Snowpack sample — Rabbit Ears Pass, Jackson County, Colorado, USA (12/17/25, 1:08 PM MST)
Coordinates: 40.387, -106.625
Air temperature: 34 °F
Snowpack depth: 46 cm
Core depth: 20 cm
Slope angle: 6°, slope face: 165°
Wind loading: medium
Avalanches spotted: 0
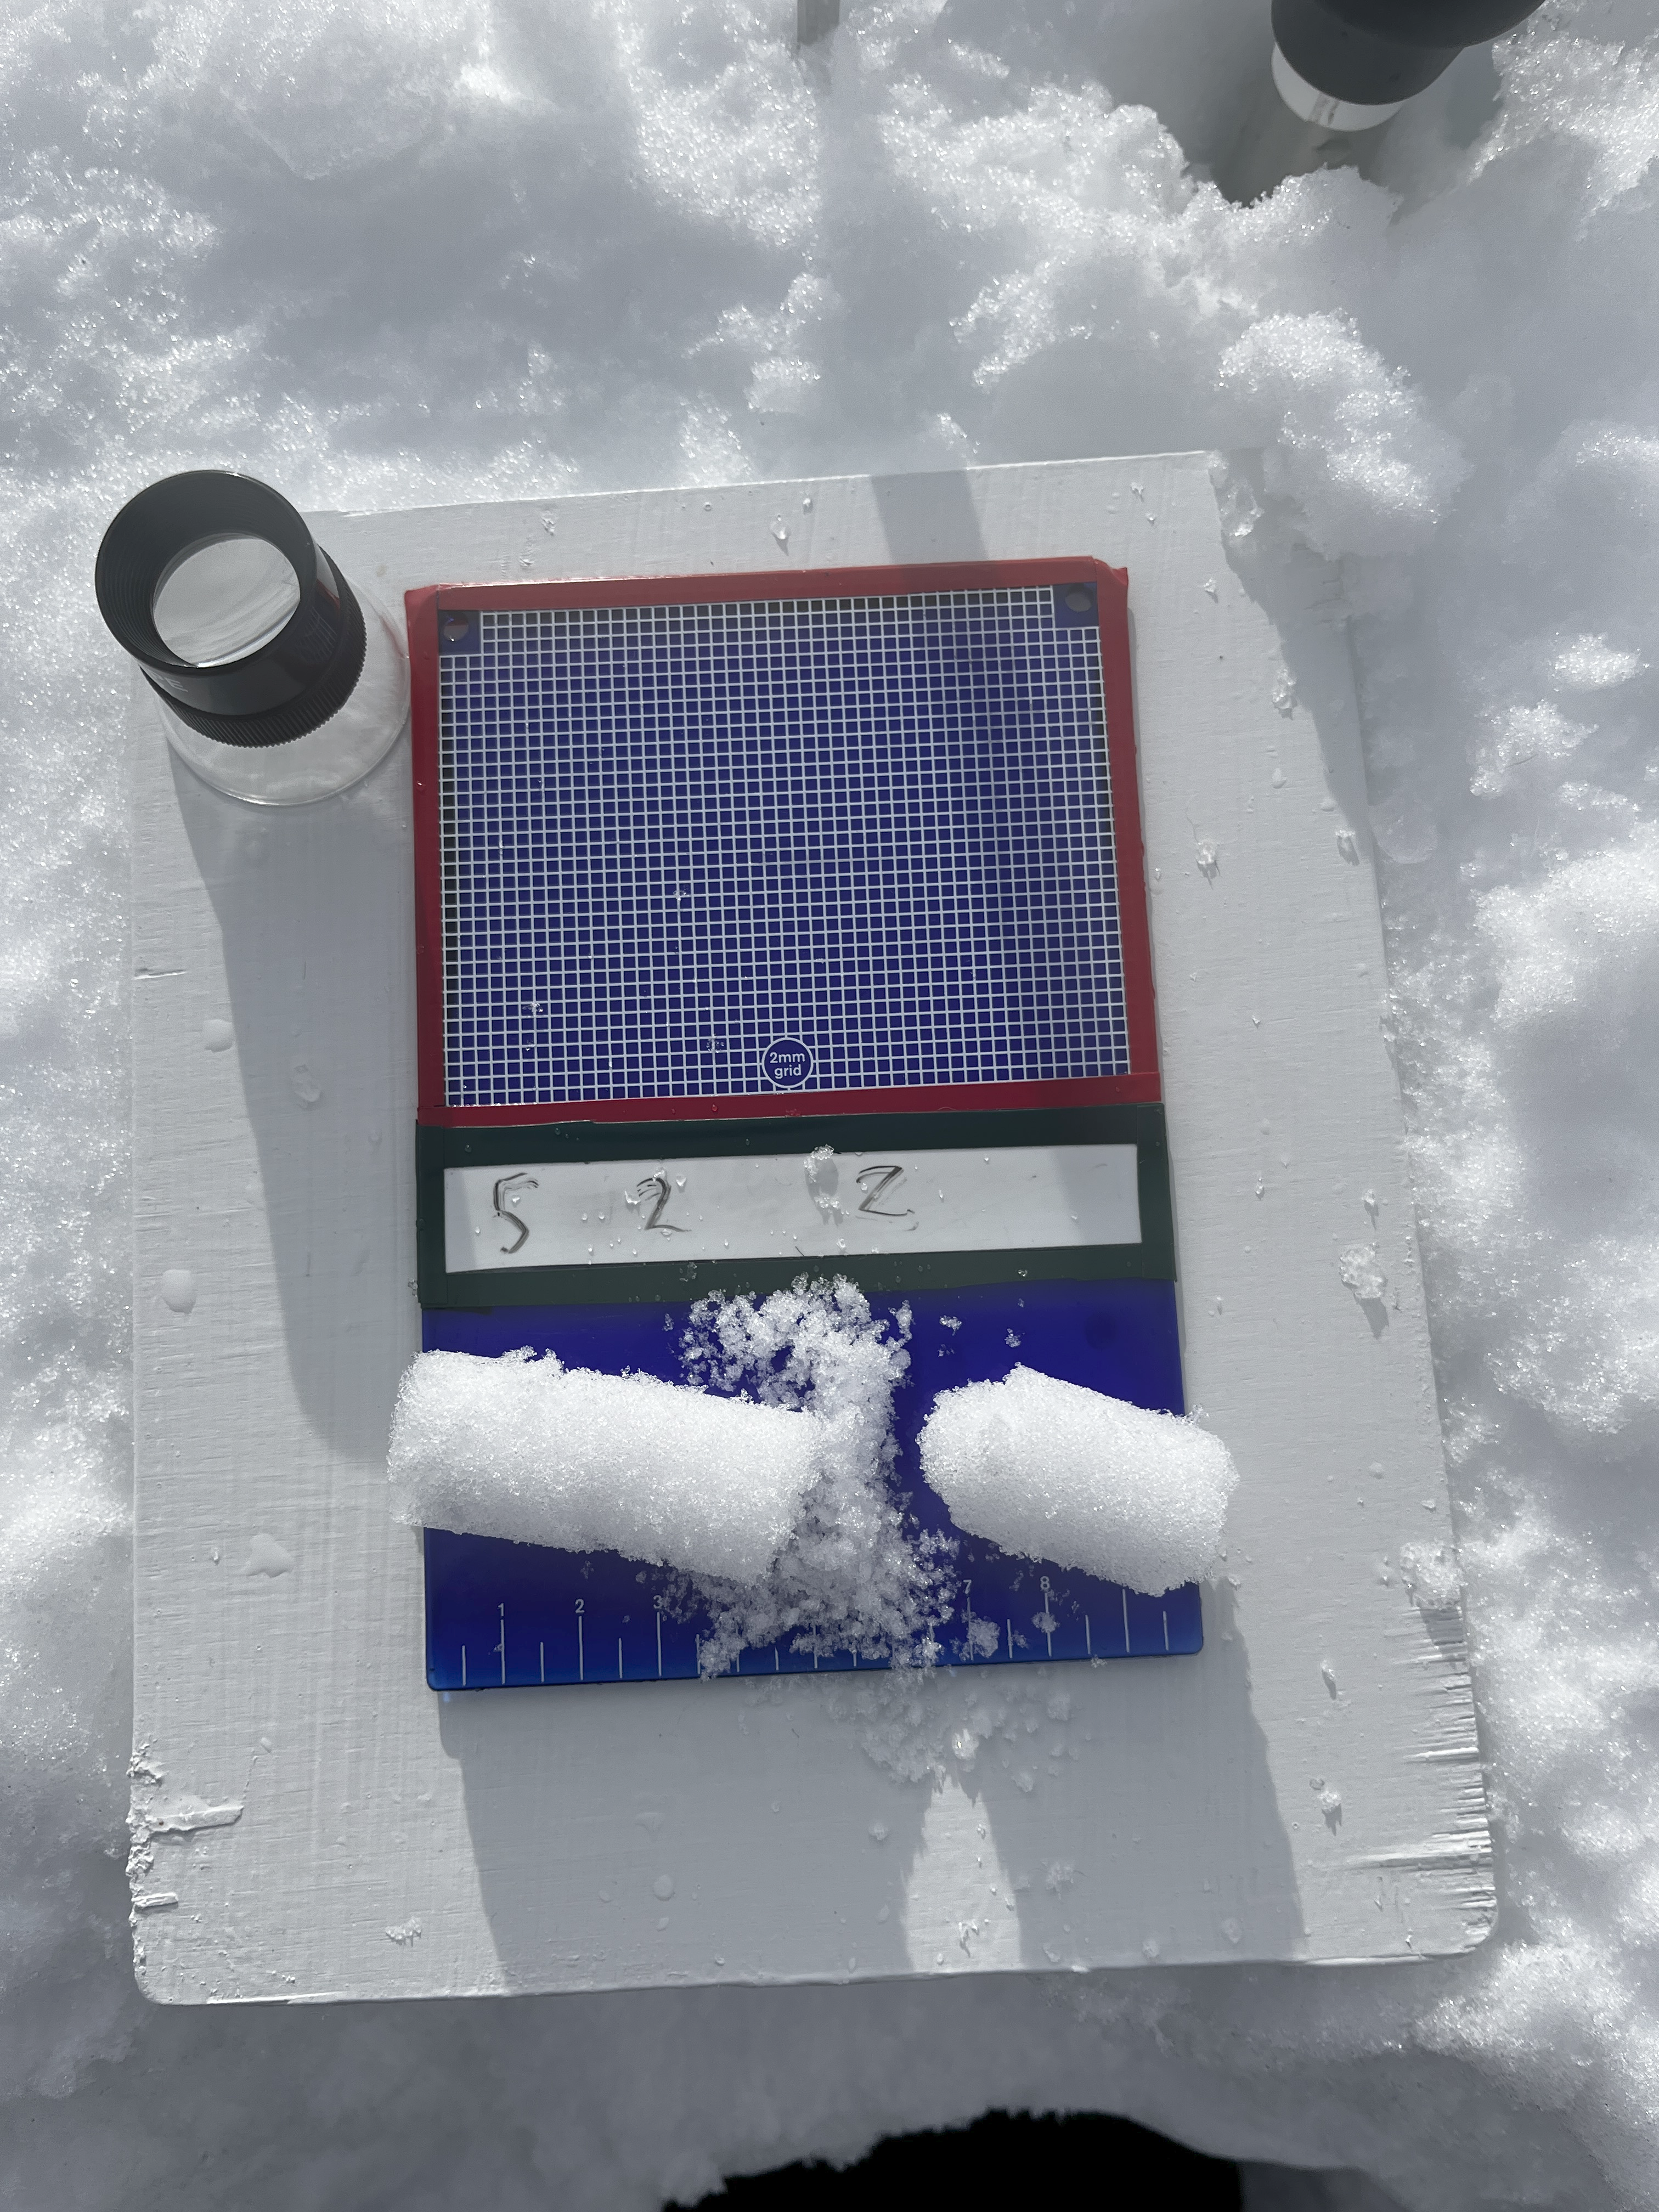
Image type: crystal_card
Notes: No avalanches spotted nearby, although collected in a meadowy area with minimal risk on this face of the pass.